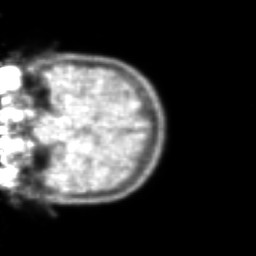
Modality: PET
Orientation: coronal
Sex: female
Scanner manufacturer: ge